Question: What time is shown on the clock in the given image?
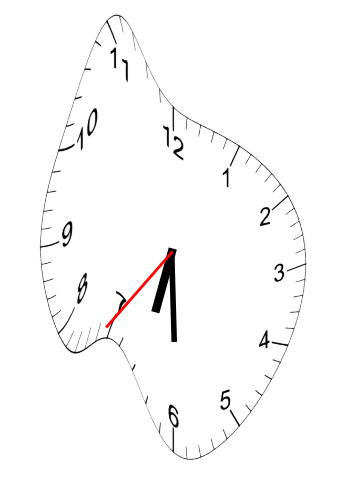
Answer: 06:29:36